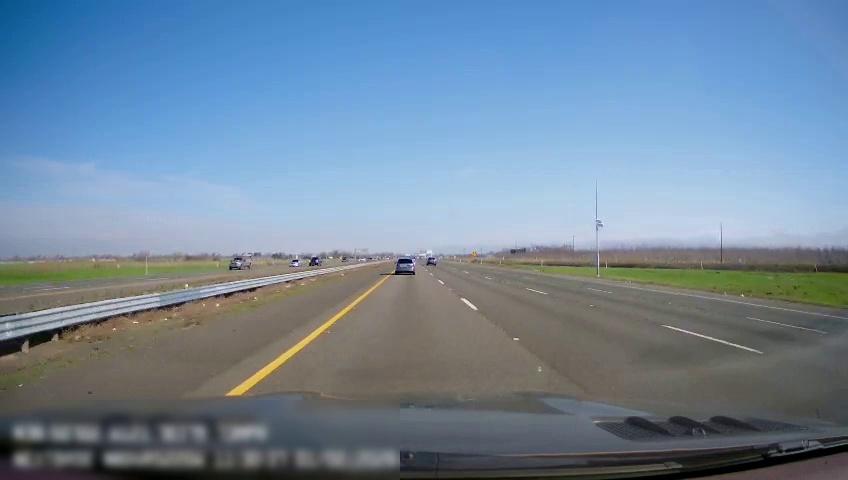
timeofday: Day
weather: Sunny
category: Drivable Space
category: Drivable Space
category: Vehicles | SUV
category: Vehicles | Car
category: Vehicles | SUV
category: Vehicles | SUV
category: Vehicles | SUV
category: Lanes | Current Lane
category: Lanes | Current Lane
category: Lanes | Alternate Lane
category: Lanes | Alternate Lane
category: Lanes | Alternate Lane
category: Lanes | Opposite Lane
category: Lanes | Opposite Lane